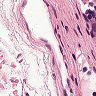
Metastatic tissue present: no